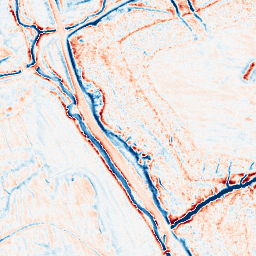
Category: edge_preserving
Decomposition family: anisotropic_diffusion
Decomposition parameters: iterations: 20
kappa: 30
gamma: 0.15
Upsampling method: regularized
Upsampling parameters: scale: 2
lambda_reg: 0.001
Upsampling scale: 2